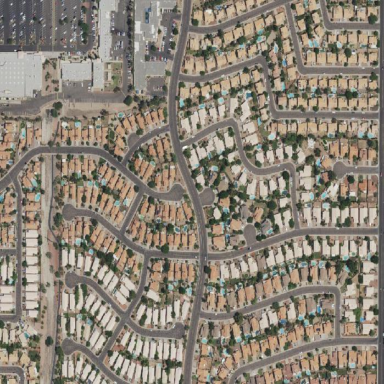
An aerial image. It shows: This residential area consists of single-family homes.